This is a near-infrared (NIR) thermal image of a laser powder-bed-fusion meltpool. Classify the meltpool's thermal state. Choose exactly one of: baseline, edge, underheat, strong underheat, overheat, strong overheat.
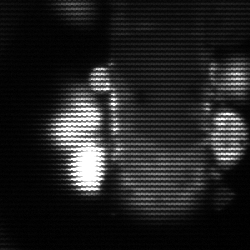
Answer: strong underheat